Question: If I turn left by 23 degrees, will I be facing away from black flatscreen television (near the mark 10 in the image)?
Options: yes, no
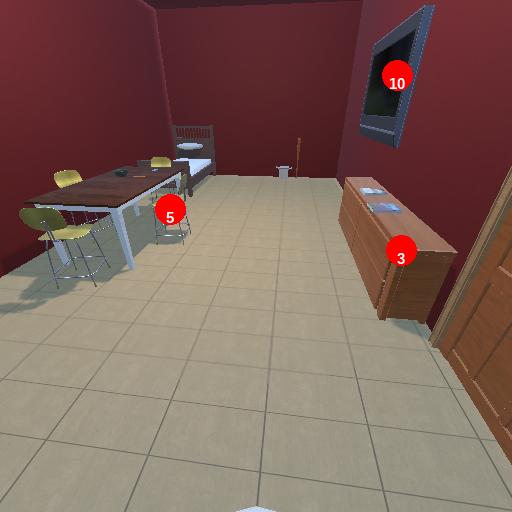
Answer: yes